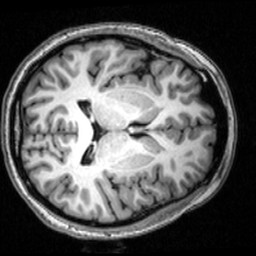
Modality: T1w
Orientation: axial
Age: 21
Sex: female
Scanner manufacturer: siemens
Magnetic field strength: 3 T
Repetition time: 2.53 s
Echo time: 0.00339 s